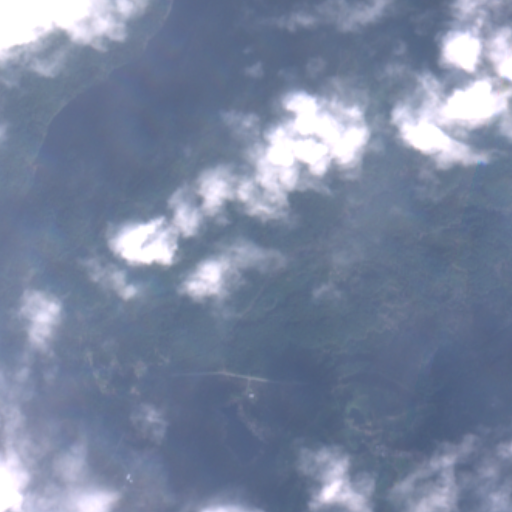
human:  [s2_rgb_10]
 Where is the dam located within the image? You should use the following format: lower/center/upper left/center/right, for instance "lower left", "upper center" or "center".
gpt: The dam is located in the upper left of the image.
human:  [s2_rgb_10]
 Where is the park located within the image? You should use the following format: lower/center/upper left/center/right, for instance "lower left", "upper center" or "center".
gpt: The park is located in the lower right of the image.
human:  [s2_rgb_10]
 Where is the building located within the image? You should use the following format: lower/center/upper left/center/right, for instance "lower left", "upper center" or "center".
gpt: The building is located in the lower left of the image.
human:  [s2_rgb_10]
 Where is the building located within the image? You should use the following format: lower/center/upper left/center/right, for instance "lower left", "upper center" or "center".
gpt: The building is located in the lower of the image.
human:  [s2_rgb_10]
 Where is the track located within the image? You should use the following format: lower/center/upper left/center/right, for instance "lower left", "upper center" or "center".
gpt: There is no track in the image.